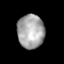
Tissue: lung
Cell type: Endothelial cells
Senescence score: 0.5904
Nuclear area (px): 890
Mean DAPI intensity: 166.963